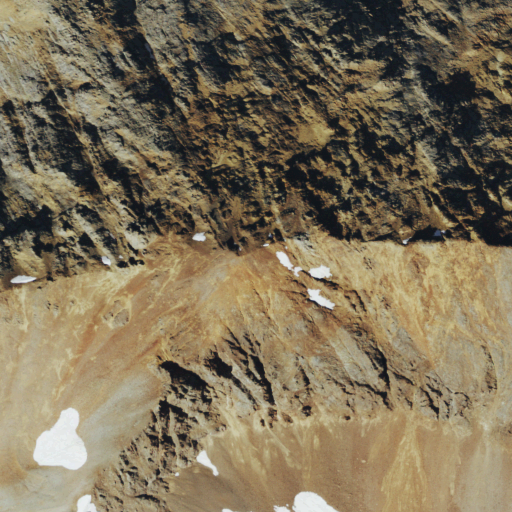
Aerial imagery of mountain in Colorado named Rolling Mountain containing barren land, evergreen forest, and open water